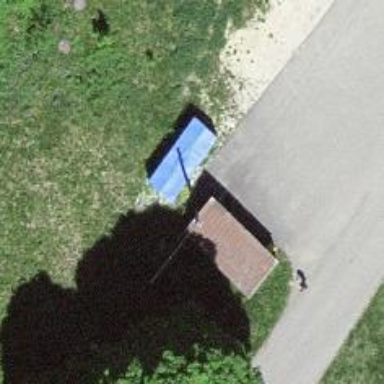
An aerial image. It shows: Recycling container at amenity designated for recycling.